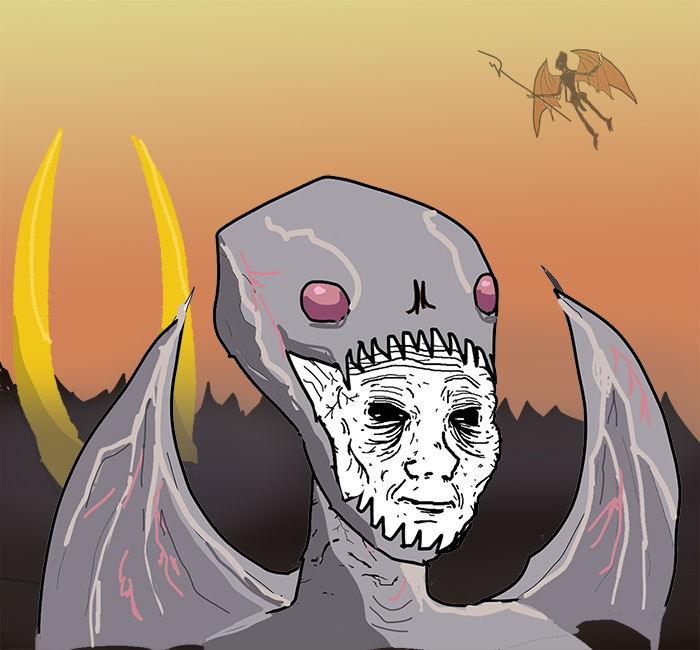
Label: 5_Wojak_with_Background